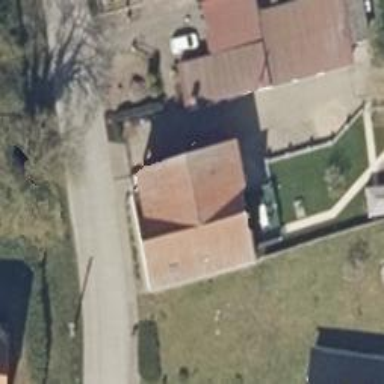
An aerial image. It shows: Building with gabled roof.